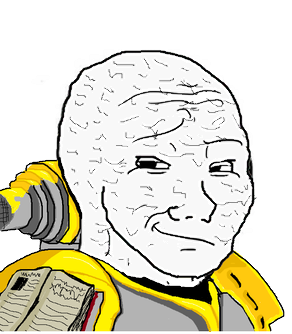
Label: 5_Smugjak